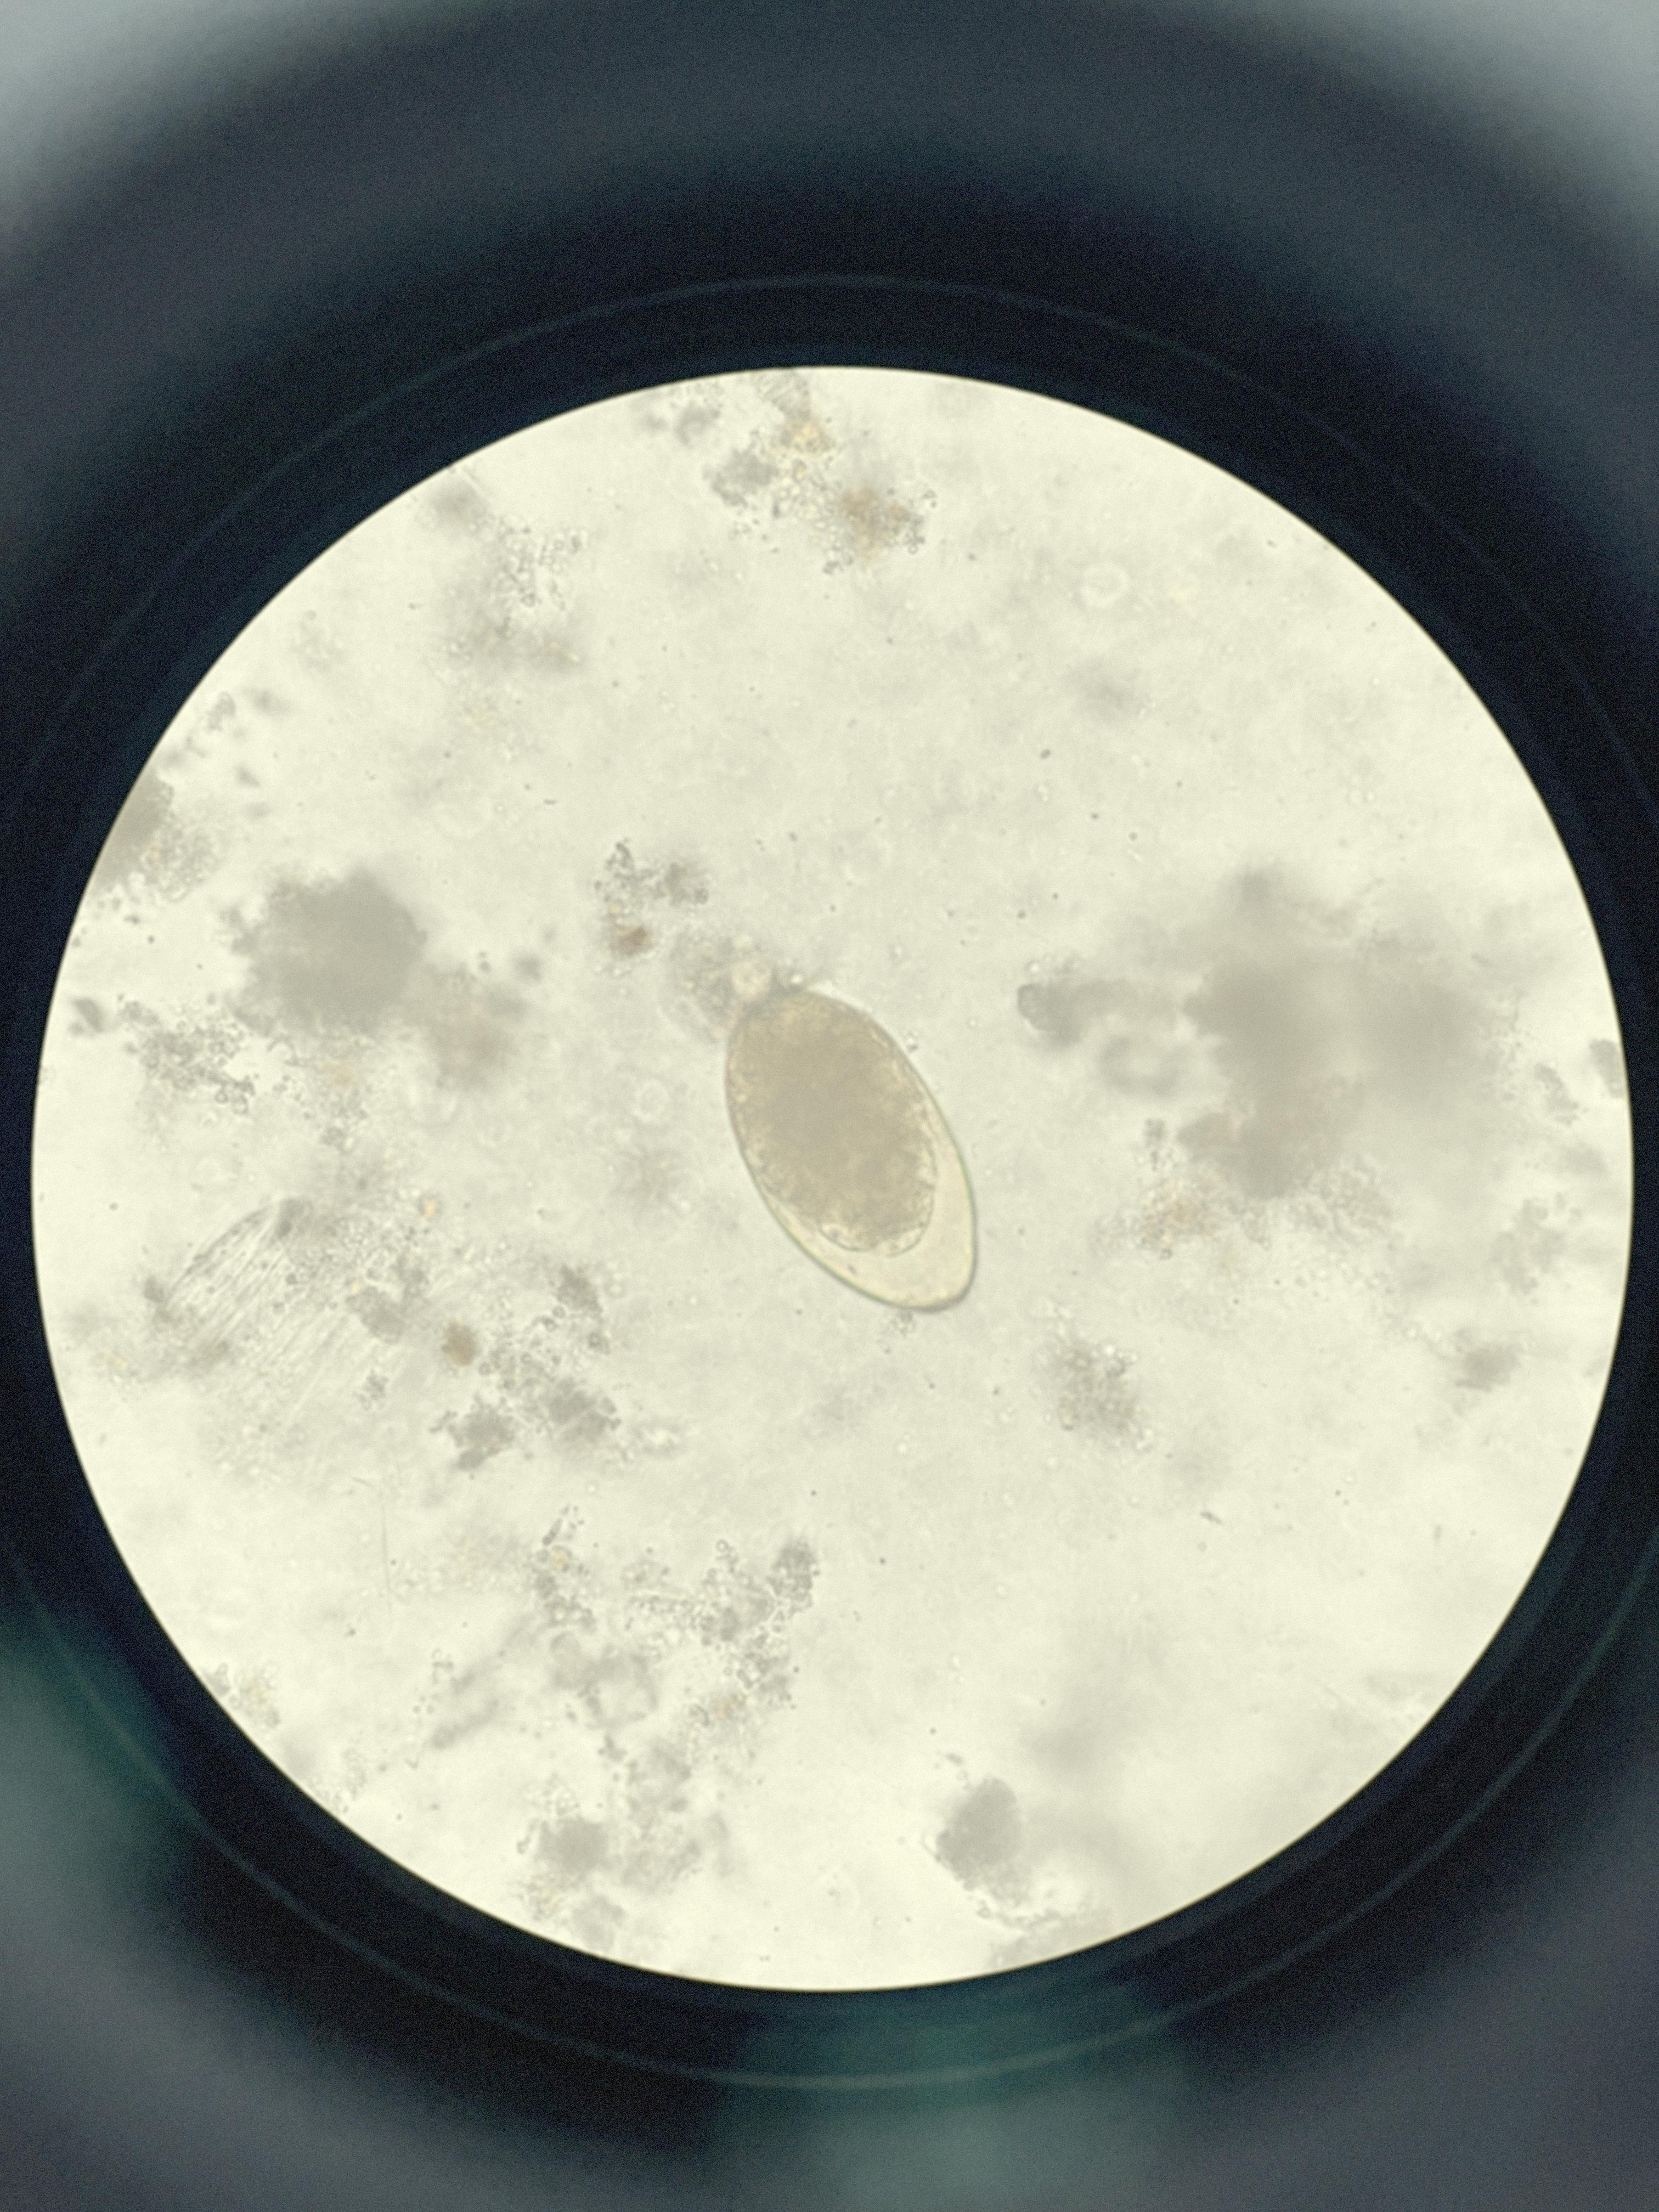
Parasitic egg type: Fasciolopsis buski